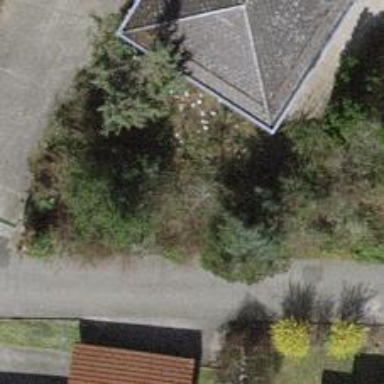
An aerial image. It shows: Garden with deciduous broadleaved trees.